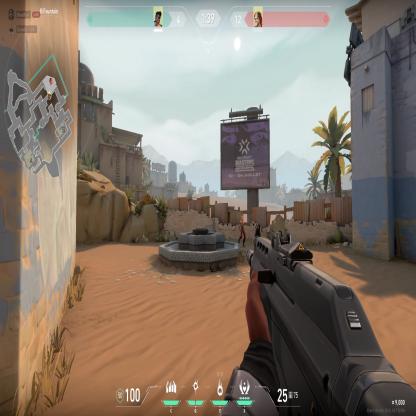
Label: enemy